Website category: auto
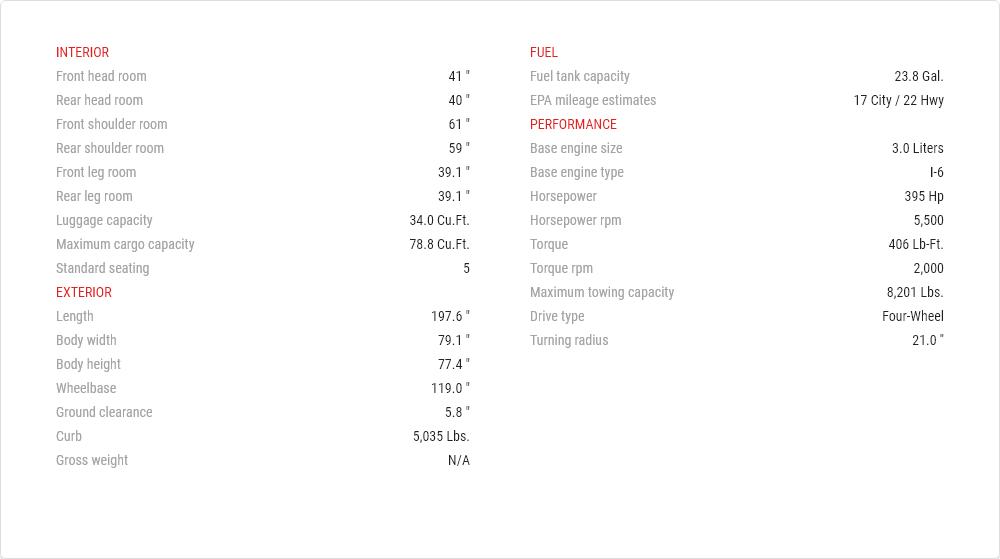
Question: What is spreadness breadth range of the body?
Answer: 79.1 "

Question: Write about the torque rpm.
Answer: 2,000

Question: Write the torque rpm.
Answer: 2,000

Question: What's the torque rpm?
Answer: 2,000

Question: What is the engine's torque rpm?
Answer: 2,000

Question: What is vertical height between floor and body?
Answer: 5.8 "

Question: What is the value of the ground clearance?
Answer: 5.8 "

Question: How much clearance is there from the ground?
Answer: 5.8 "

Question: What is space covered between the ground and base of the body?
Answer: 5.8 "

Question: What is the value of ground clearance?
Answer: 5.8 "

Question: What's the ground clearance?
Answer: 5.8 "

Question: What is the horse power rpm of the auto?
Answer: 5,500

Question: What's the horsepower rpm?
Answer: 5,500

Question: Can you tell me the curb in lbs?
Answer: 5,035 lbs.

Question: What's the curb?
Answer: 5,035 lbs.

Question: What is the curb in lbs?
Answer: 5,035 lbs.

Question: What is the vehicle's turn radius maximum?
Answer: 21.0 ''

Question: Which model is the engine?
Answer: I-6

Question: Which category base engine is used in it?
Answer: I-6

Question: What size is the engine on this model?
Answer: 3.0 liters

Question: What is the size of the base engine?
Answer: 3.0 liters

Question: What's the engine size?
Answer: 3.0 liters

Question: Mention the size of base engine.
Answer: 3.0 liters

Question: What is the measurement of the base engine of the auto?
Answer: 3.0 liters

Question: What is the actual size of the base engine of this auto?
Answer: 3.0 liters

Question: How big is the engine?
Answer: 3.0 liters

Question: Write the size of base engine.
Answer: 3.0 liters

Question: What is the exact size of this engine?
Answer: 3.0 liters

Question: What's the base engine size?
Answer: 3.0 liters

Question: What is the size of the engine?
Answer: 3.0 liters

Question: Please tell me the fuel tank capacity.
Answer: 23.8 gal.

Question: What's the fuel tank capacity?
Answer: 23.8 gal.

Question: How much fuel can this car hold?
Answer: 23.8 gal.

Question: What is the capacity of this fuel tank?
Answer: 23.8 gal.

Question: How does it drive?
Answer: four-wheel

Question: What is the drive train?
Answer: four-wheel

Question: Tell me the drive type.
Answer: four-wheel

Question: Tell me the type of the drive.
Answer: four-wheel

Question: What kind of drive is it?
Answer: four-wheel

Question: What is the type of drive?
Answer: four-wheel

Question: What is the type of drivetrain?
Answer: four-wheel

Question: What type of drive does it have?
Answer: four-wheel

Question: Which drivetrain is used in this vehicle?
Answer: four-wheel

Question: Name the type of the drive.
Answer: four-wheel

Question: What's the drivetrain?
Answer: four-wheel

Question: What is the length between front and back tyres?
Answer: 119.0 "

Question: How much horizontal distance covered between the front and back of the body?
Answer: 119.0 "

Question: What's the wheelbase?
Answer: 119.0 "

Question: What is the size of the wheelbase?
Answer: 119.0 "

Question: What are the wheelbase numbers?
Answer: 119.0 "

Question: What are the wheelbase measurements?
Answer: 119.0 "

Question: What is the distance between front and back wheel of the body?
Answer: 119.0 "

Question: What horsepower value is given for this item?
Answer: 395 hp

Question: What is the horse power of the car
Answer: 395 hp

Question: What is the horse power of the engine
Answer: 395 hp

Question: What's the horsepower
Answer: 395 hp

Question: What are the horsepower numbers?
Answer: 395 hp

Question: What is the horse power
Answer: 395 hp

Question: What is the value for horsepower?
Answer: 395 hp

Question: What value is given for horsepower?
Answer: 395 hp

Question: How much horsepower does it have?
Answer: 395 hp

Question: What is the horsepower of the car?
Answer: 395 hp